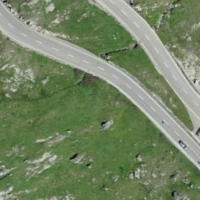
EUNIS habitat code: 26
Species observed at this site:
Campanula thyrsoides